Field crop: maize
Growth stage: 2
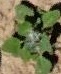
Species: chenopodium